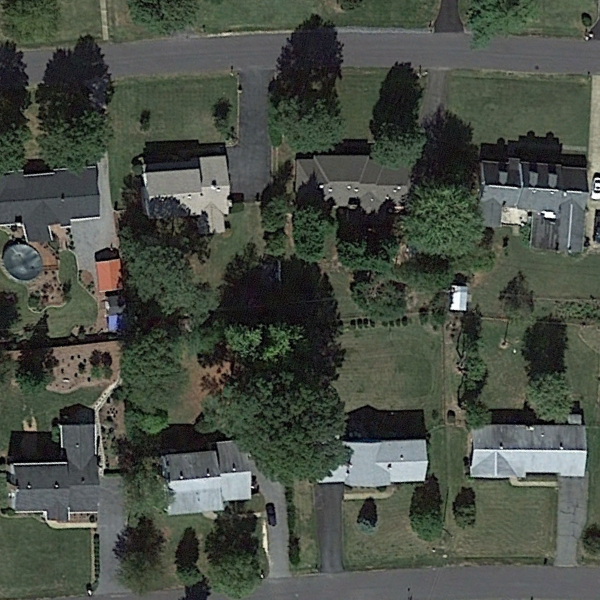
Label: MediumResidential